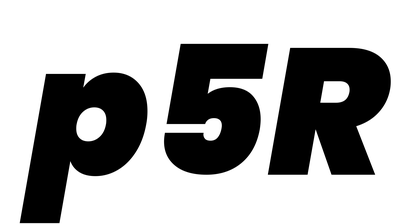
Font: Poppins-BlackItalic